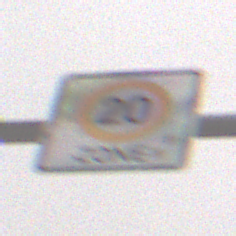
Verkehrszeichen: BeginnZone20
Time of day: Midday
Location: Outdoor (Nature)
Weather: Overcast
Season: Winter
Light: Natural